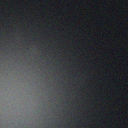
Screen state: off